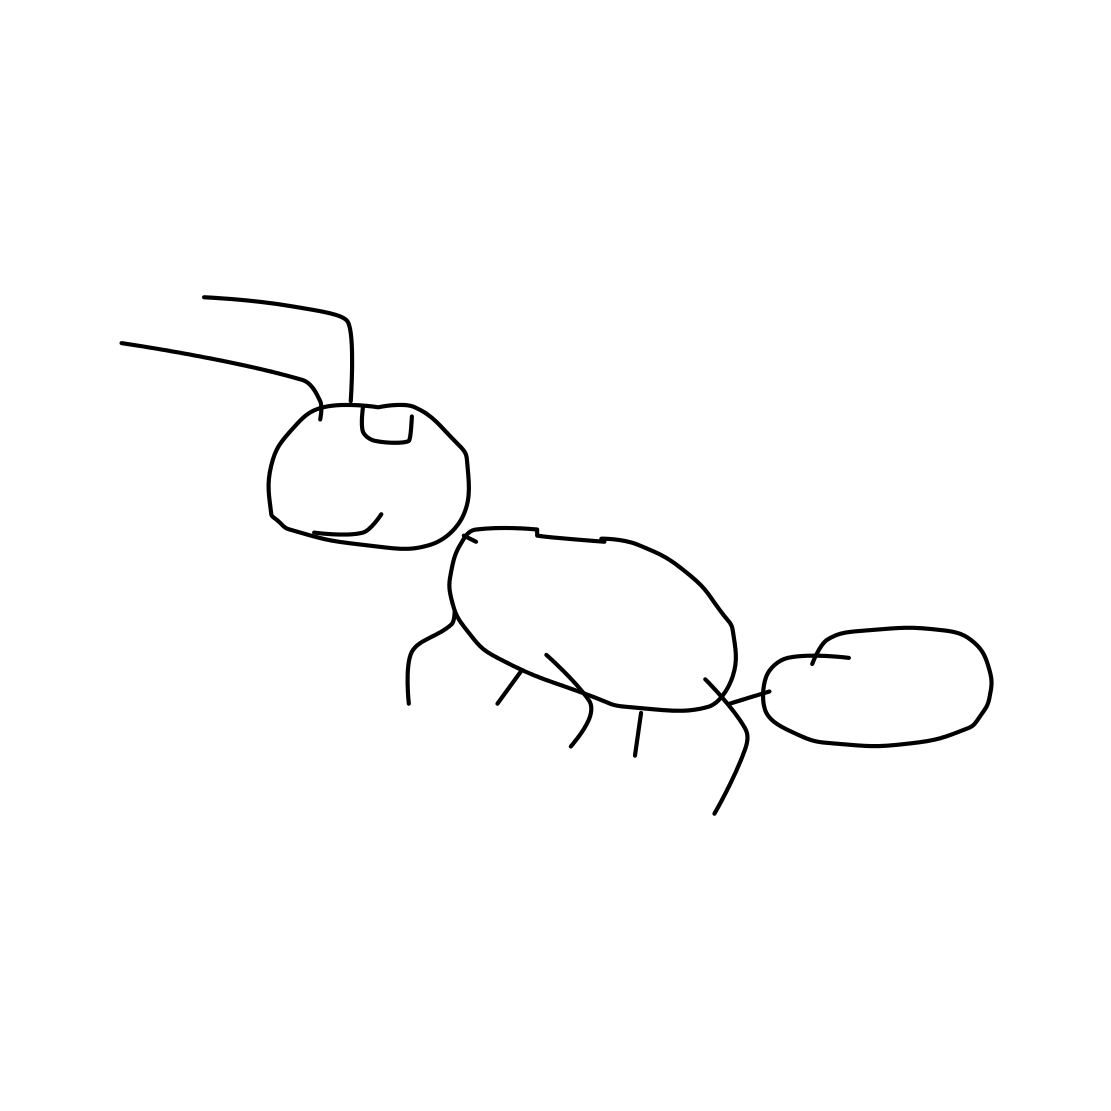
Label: ant